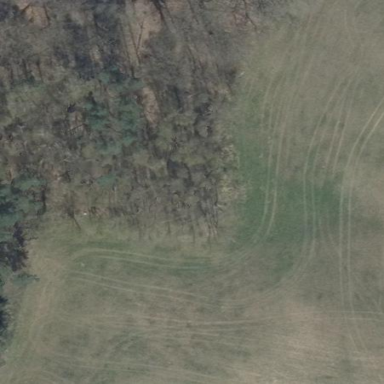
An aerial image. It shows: Beautiful meadow.